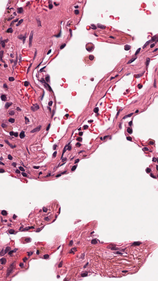
Tumor epithelial tissue: no
Tumor-associated stroma tissue: no
Normal tissue: yes